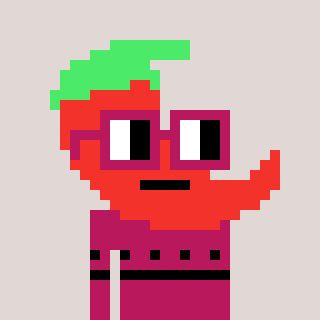
a pixel art character with square dark red glasses, a chilli-shaped head and a darkpink-colored body on a warm background